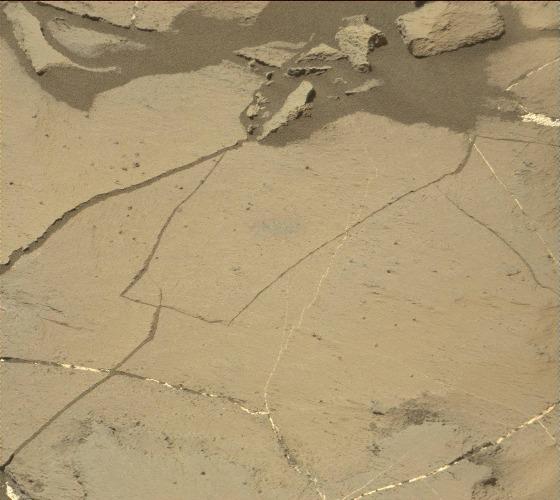
Terrain classes present: Bedrock, Gravel / Sand / Soil, Shadow